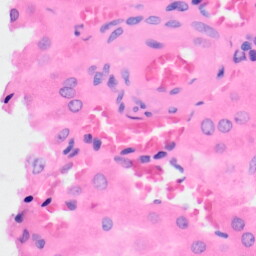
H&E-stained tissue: Kidney